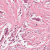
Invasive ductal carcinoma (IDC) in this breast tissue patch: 1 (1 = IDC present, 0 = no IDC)